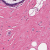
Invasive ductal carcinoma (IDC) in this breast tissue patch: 0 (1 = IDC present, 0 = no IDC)